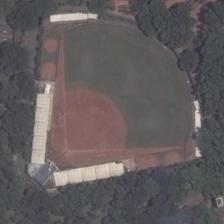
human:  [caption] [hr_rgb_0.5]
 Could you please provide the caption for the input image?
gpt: this piece fan-shaped venue surrounded by green trees is probably a baseball field .

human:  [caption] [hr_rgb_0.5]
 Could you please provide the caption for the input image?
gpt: a large baseball fields is surrounded by many green plants .

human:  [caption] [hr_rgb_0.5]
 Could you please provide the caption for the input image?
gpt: a fan-shaped court and many trees surrounded .

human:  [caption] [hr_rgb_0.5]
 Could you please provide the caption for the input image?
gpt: many green trees are around a baseball field .

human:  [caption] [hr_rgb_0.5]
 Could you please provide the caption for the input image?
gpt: a baseball field is surrounded by many green trees .